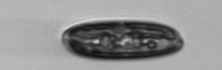
Label: Ephemera